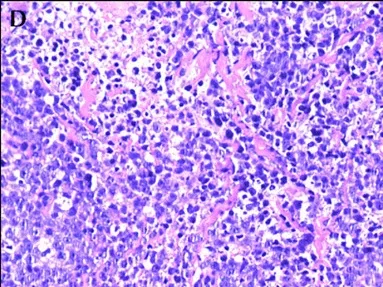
(D): Protrusion lesion biopsy of left elbow, HE x 400.
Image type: pathology (h&e)